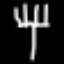
Label: fork